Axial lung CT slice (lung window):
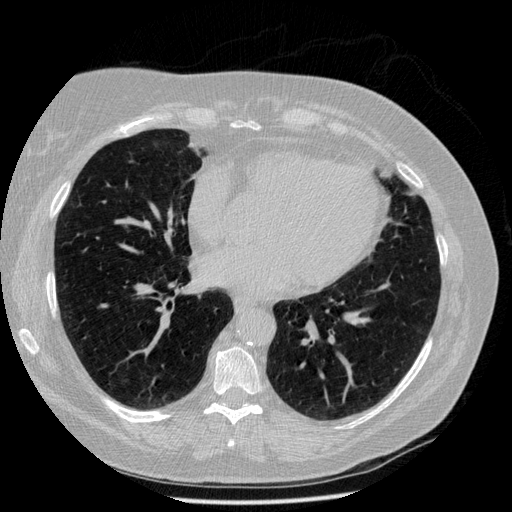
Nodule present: no